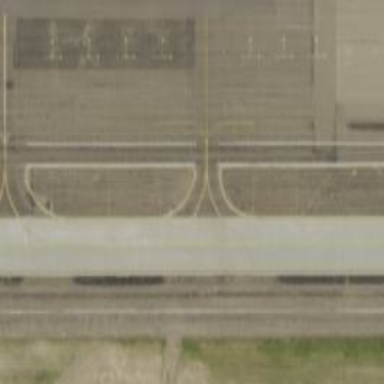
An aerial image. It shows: View of taxiway at the airport.